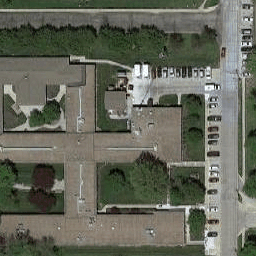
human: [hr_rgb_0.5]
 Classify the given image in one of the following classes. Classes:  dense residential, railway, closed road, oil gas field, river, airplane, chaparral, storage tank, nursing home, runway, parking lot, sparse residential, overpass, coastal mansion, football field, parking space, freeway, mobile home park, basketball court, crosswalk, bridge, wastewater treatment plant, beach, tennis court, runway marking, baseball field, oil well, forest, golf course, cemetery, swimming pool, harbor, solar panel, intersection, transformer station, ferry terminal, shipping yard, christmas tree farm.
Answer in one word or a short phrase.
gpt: nursing home